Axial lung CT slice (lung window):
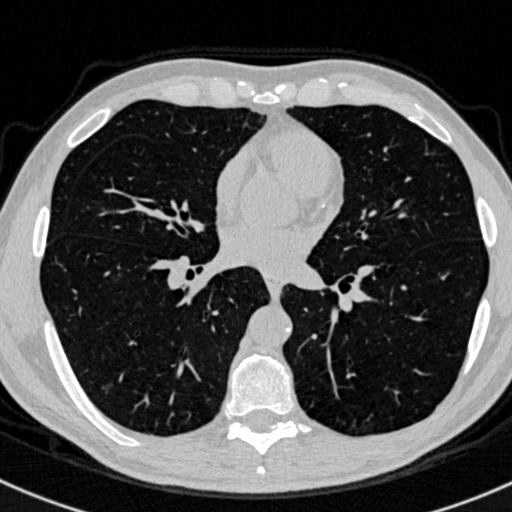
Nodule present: no